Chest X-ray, PA view. Patient: 55 years old, sex F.
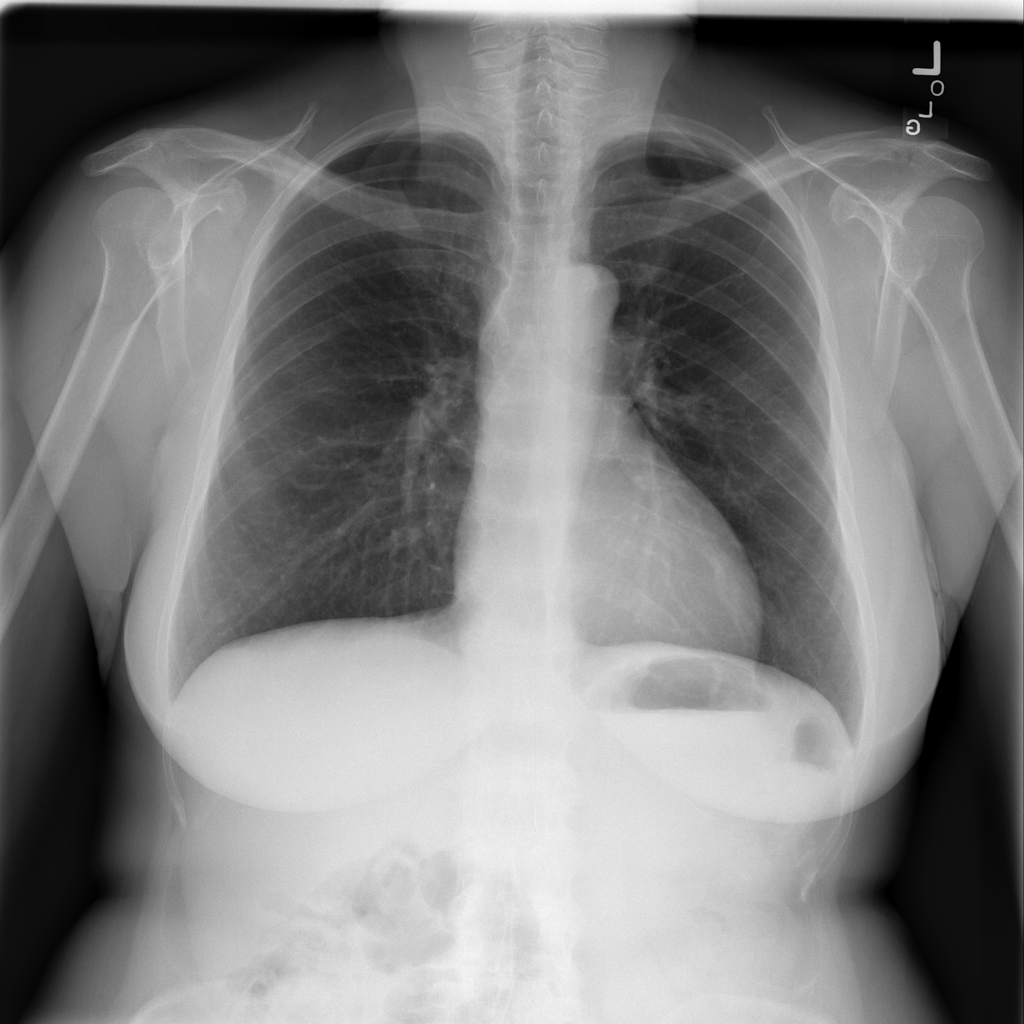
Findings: No Finding